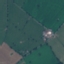
Land use / land cover class: Pasture